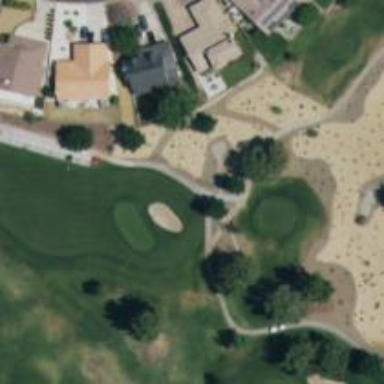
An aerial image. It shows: Path for both roads and golfers.